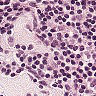
Metastatic tissue present: no